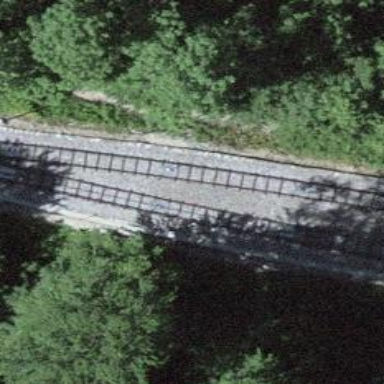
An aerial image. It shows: Funicular railway.